Question: Just for curiosity
I have this problem on my code.

'e' is evaluated as 'false', (and I know that is getting false by seeing the data in the db) but the if statement doesn't care that, and assumes that is true, and is trying to throwing the exception.
Any ideas why?
- There is no ; at the end of line 16.- The value 'false' is correct, I have checked the database and is
correct that is getting 'false', that was the expected- - '{}'- - 'x64'
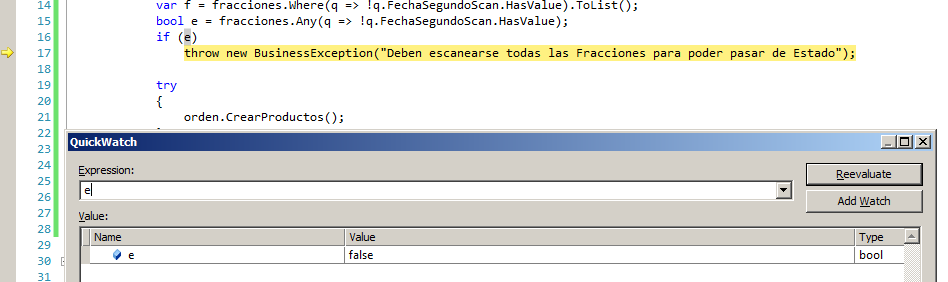
Answer: I saw a very similar question on SO recently but I cannot find it. While I'm off looking, here is what I remember from it, in case it helps ease your mind:
The symptoms were:
- - -
The reason has to do with the extra op codes that are emitted in Debug-enabled releases, to support step-through debugging. The actual IL code emitted for such releases includes extra "no-op" IL commands that do nothing except exist, and are used when stepping through code to break execution just before and/or after the "real" operations have run.
In this case, the IDE is just getting confused about which line of code is the "current" one based on the IL code it's trying to step through. The extra op code is there, as it should be, but the debugger IDE is incorrectly associating it with the previous line of code. The yellow highlight is in the wrong place.
I don't remember the exact conditions that make this happen (the answer to the original question actually dug into the IL to explain it, hopefully someone else can find that question!). Adding the braces causes the compiler to emit no-op op codes specifically to represent the braces, which is why the problem vanishes.